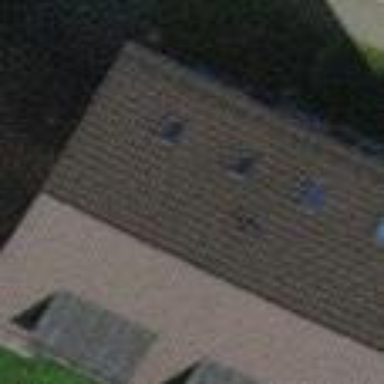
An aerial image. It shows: Terrace building.